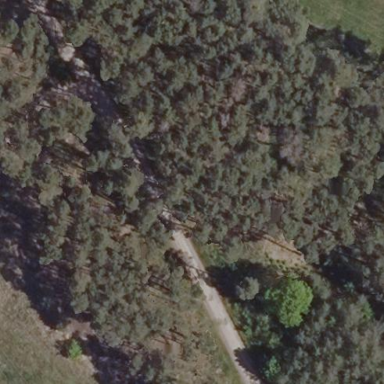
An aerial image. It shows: Forest area.